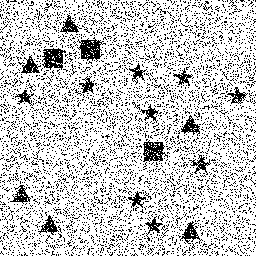
Squares: 3
Triangles: 6
Stars: 9
Total shapes: 18